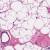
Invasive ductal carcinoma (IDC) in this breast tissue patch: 0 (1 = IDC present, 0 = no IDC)